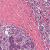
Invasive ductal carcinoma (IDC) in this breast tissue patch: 0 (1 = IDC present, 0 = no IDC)